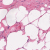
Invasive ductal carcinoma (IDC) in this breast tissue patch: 0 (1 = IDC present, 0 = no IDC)